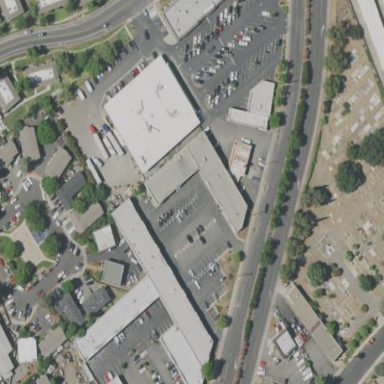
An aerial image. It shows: Commercial building.